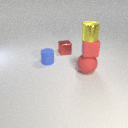
large red rubber sphere to the right of small red metal cube